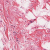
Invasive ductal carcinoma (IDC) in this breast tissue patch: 0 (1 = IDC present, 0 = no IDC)